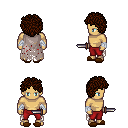
a pixel art fantasy rpg character, male body template, human, tanned skin, gray tattered cape, red pants, brown curly afro hairstyle, white cloth bandages, brown slippers, dagger, four views (front, back, left, right), 2x2 character sprite sheet, small pixel art, hard edges, no anti-aliasing